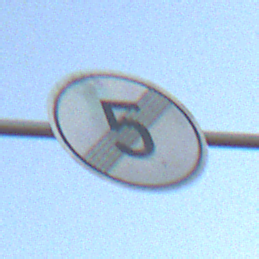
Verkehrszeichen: EndeGeschwindigkeit5
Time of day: SunriseSunset
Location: Outdoor (Nature)
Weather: Clear
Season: NotSpecified
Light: Natural